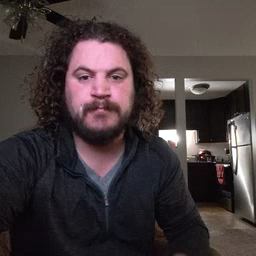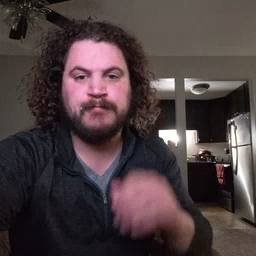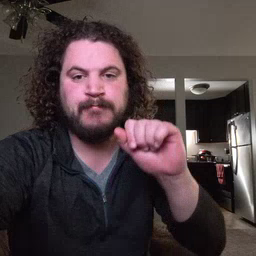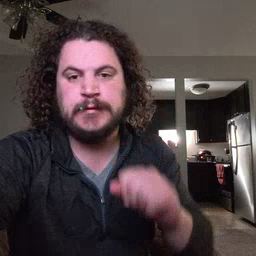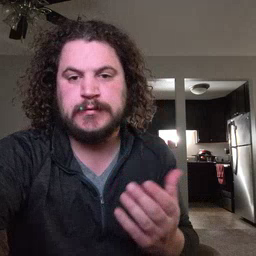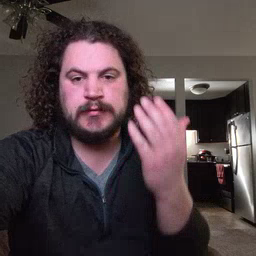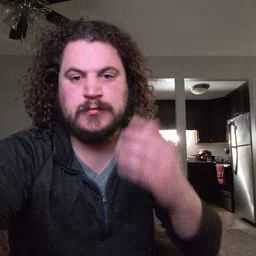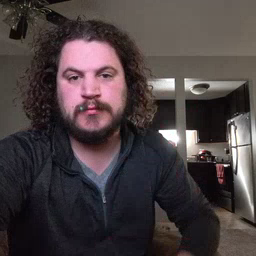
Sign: mitten